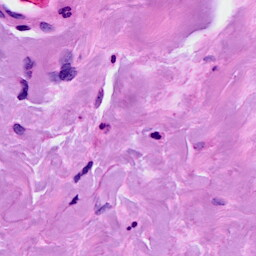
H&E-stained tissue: Breast